Field crop: maize
Growth stage: 1
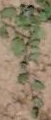
Species: convolvulus